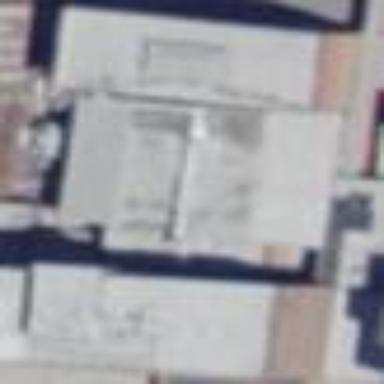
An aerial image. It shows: Theatre building.